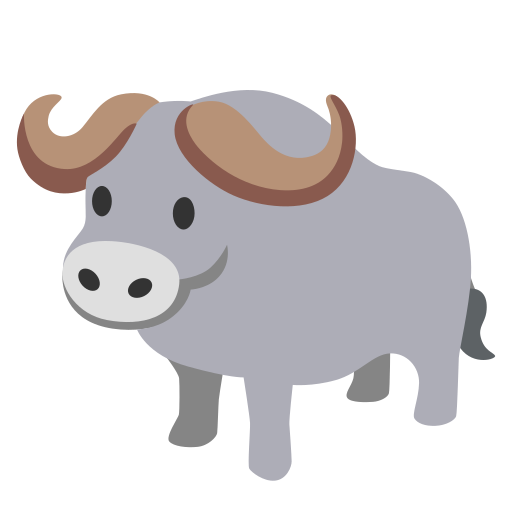
Emoji: 🐃